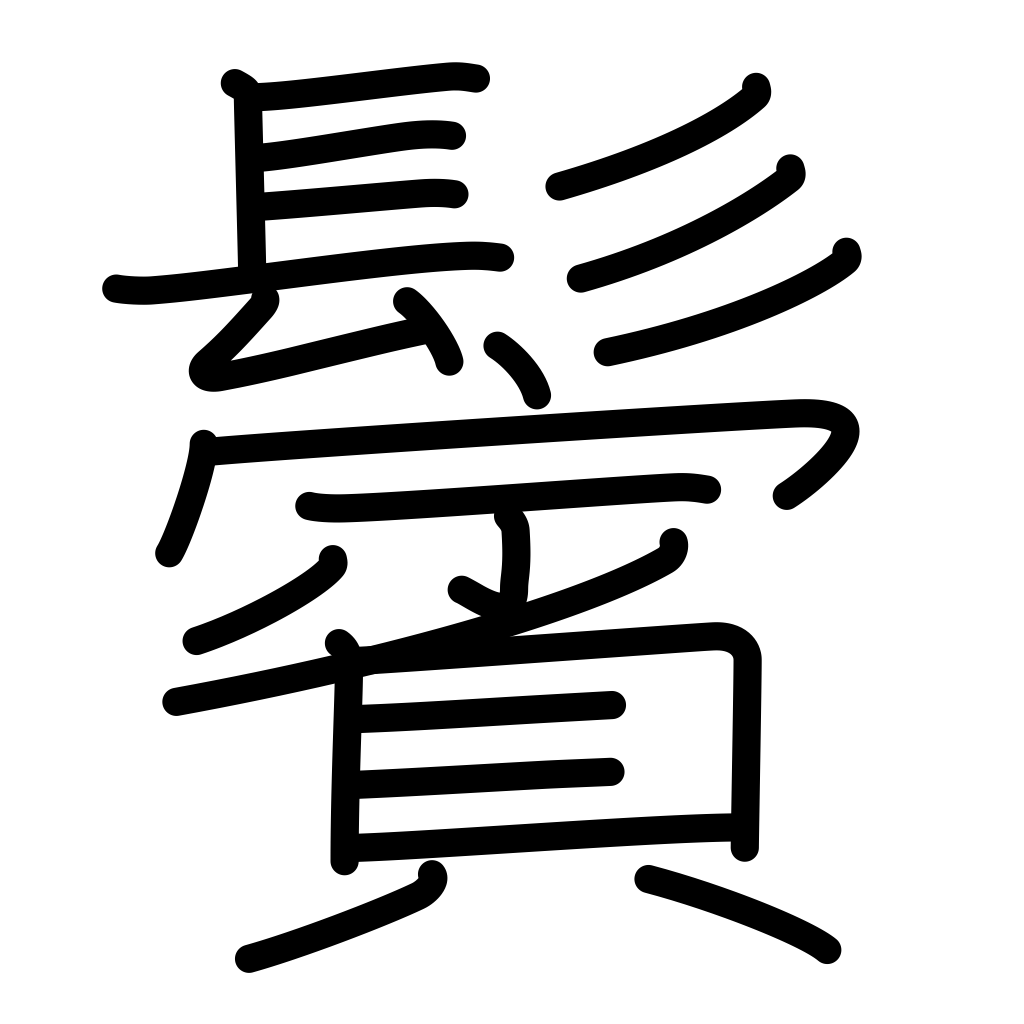
Meaning: sideburns